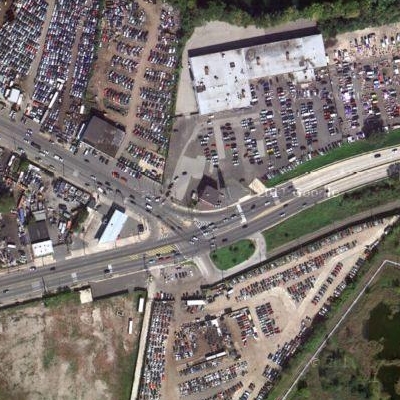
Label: gParking